Interaction volume radius: 5 \u00c5
Interaction volume height: 10 \u00c5
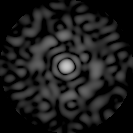
Disorder parameter: 0.8432